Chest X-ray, AP view. Patient: 48 years old, sex F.
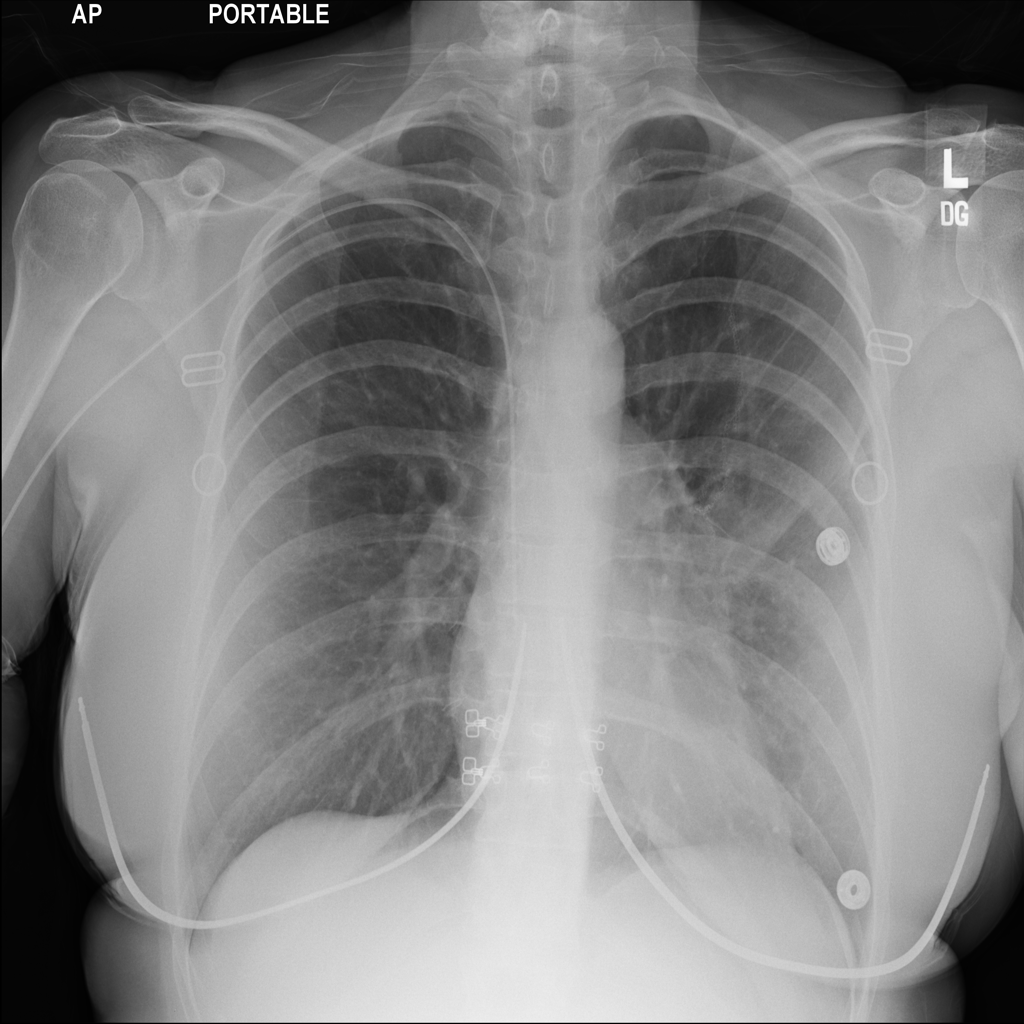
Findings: No Finding